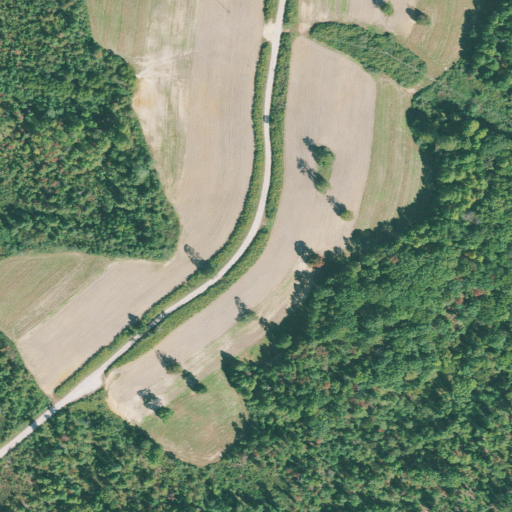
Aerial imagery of mountain in South Carolina named Stumphouse Mountain containing pasture, deciduous forest, low intensity development, shrub, evergreen forest, open development, high intensity development, medium intensity development, and mixed forest